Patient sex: M
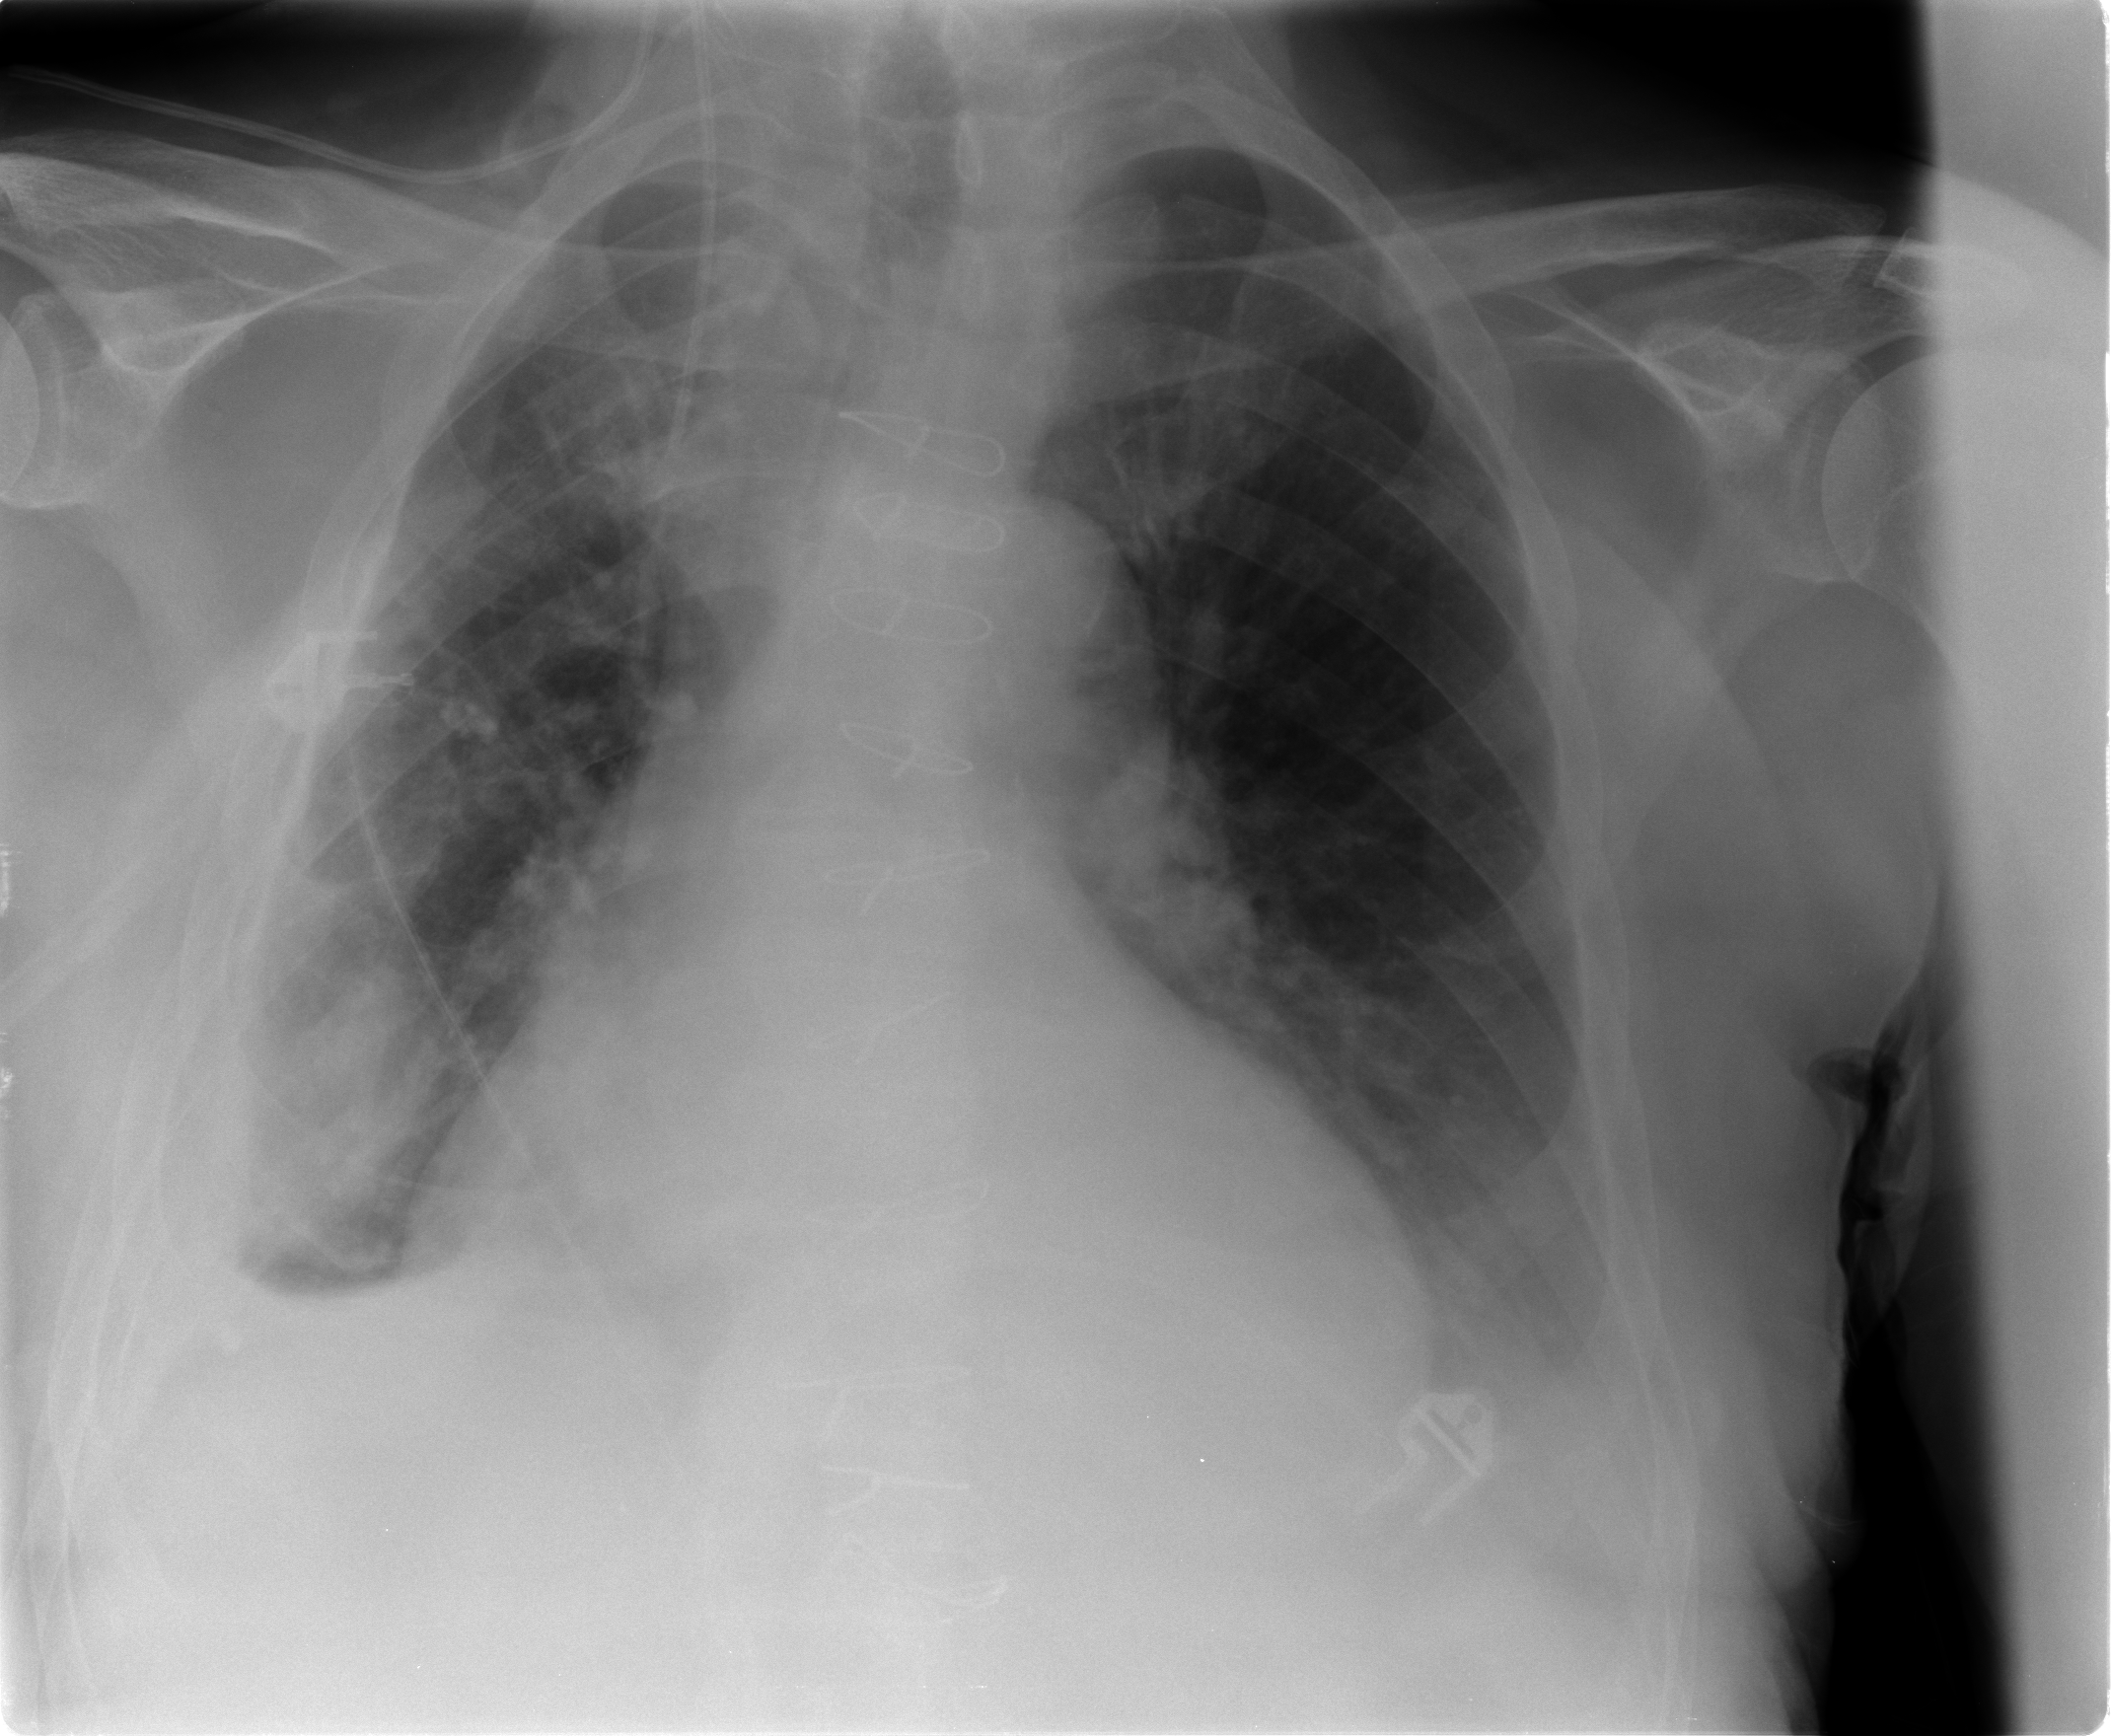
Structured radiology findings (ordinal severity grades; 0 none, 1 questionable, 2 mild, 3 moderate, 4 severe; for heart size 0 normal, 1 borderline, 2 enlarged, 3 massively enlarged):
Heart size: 2
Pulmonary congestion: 2
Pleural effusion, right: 2
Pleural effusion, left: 2
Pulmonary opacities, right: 3
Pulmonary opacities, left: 0
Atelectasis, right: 2
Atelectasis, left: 2